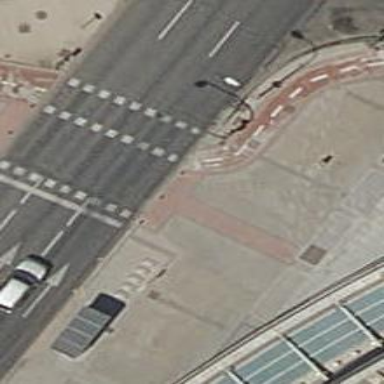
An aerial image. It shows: Cycleway sidepath with concrete surface.